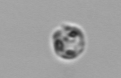
Label: Amoeba